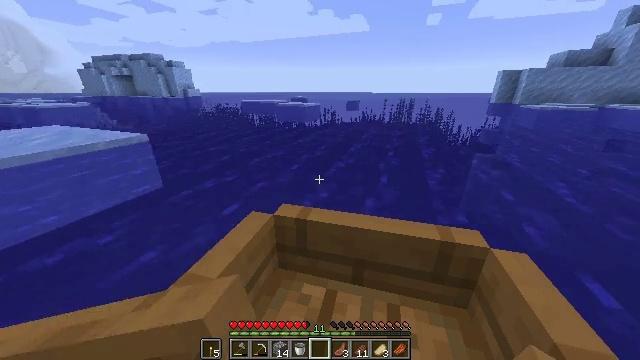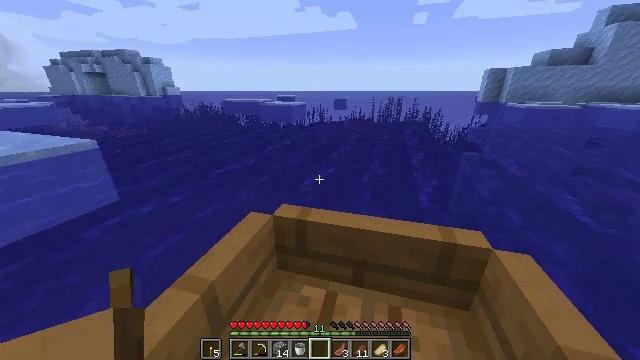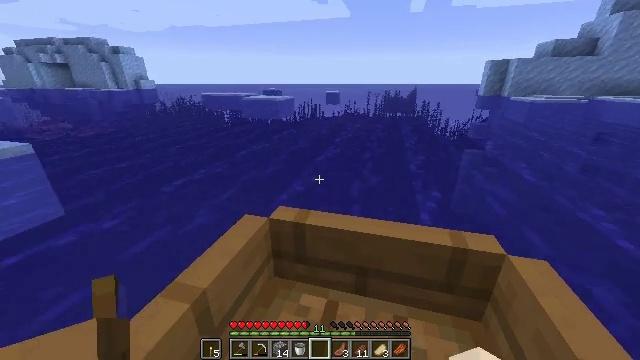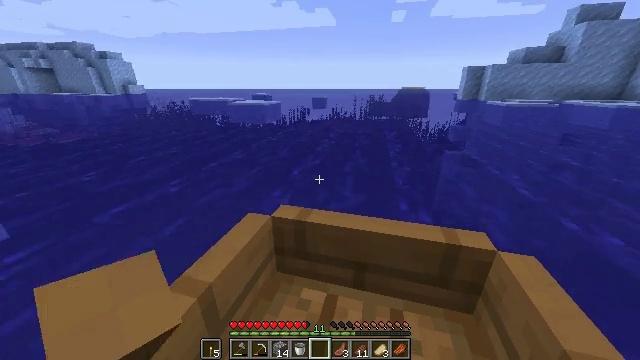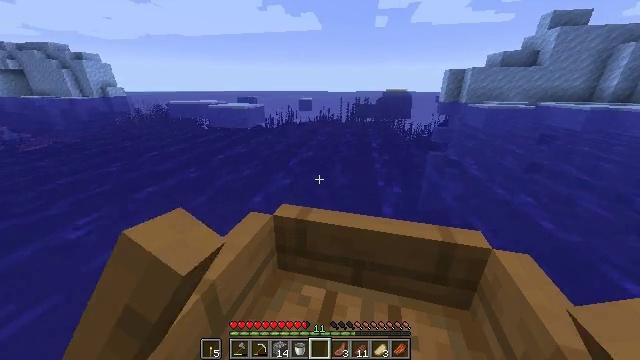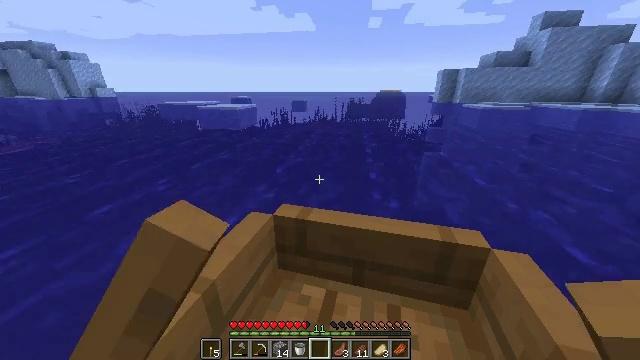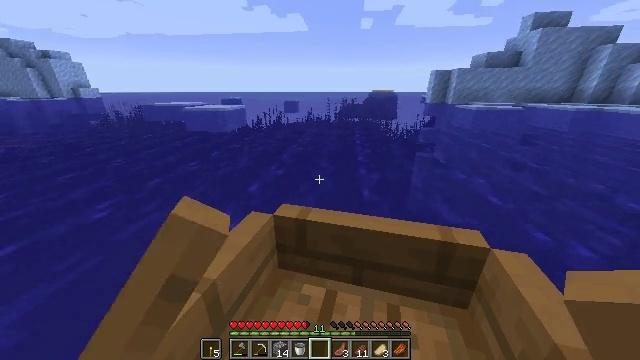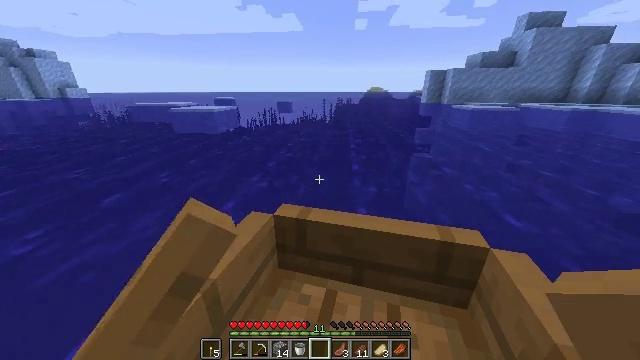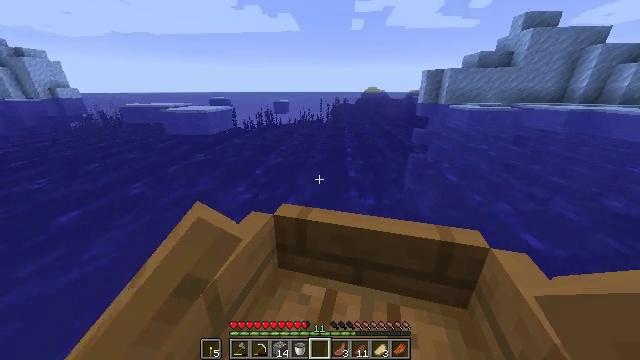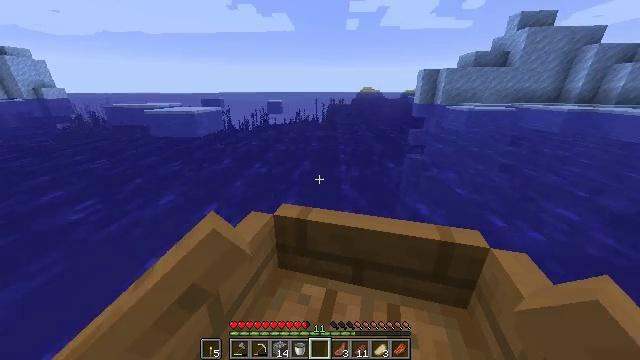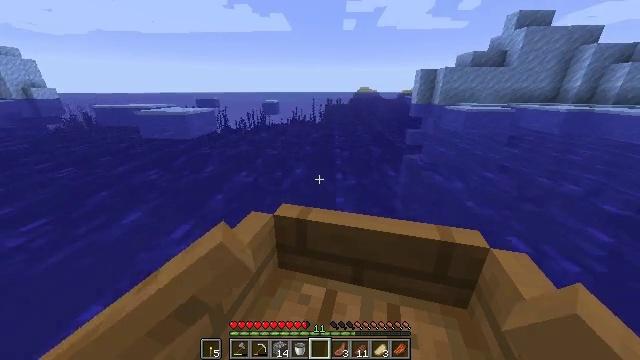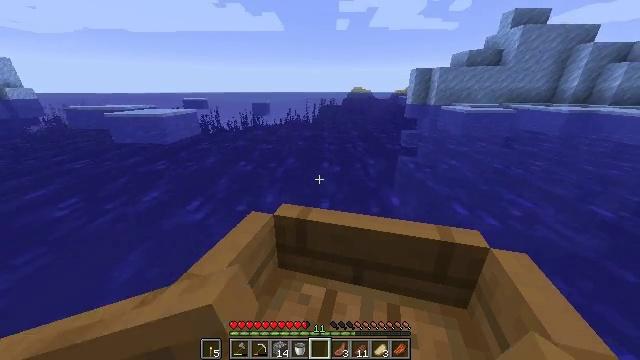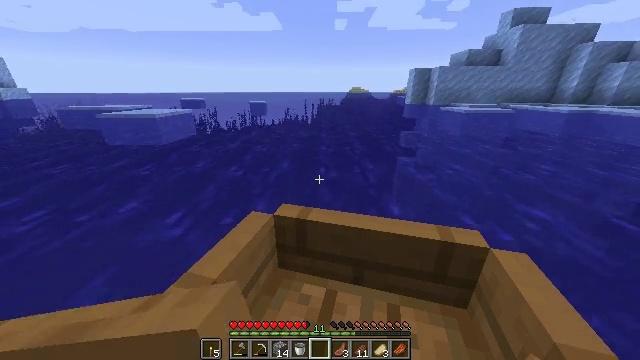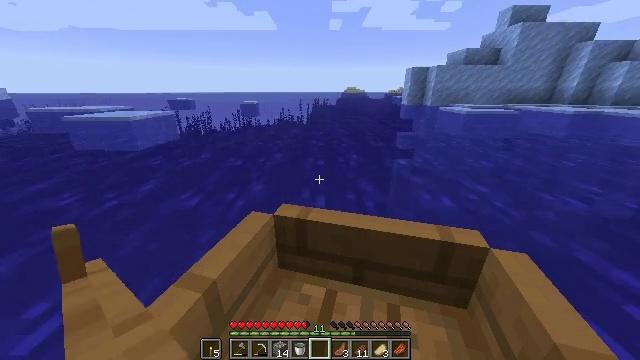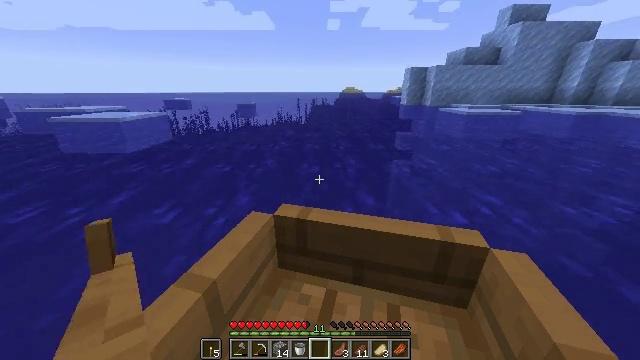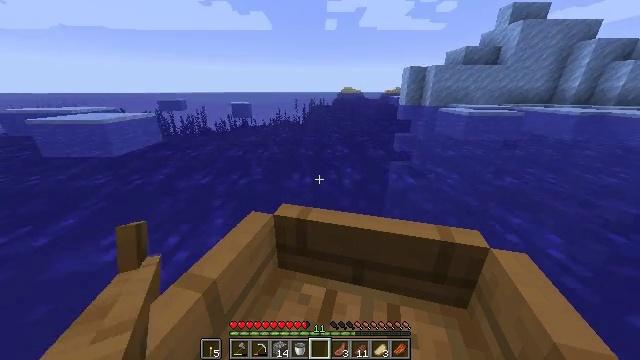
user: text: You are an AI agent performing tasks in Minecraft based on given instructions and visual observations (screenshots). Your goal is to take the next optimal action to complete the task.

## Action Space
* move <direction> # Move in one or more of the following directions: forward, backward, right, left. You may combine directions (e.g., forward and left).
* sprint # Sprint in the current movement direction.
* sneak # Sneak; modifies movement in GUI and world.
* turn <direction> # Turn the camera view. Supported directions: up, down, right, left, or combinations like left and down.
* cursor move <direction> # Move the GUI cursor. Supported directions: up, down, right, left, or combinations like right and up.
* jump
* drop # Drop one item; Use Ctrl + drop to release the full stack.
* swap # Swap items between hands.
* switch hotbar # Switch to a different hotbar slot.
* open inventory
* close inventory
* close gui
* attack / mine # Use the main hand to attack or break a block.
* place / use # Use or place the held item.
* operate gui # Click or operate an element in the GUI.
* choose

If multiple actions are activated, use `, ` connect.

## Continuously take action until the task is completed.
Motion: motion action
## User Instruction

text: Gather a dead bush.
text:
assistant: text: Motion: move forward, sprint
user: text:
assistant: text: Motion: move forward, sprint
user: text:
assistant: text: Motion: move forward, sprint
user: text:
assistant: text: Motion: move forward, sprint
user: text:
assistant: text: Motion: move forward, sprint
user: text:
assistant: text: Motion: move forward, sprint
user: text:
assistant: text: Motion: move forward, sprint
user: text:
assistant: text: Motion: move forward, sprint
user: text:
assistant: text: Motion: move forward, sprint
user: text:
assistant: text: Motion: move forward, sprint
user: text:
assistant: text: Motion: move forward, sprint
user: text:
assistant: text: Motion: move forward, sprint
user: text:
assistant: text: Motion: move forward, sprint
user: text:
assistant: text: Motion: move forward, sprint
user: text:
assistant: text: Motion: move forward, sprint
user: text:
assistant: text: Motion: move forward, sprint
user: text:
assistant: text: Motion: move forward, sprint
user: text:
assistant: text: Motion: move forward, sprint
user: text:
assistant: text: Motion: move forward, sprint
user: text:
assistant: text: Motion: move forward, sprint
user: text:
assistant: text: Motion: move forward, sprint
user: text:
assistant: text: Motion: move forward, sprint
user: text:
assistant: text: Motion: move forward, sprint
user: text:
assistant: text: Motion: move forward, sprint
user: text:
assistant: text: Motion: move forward, sprint
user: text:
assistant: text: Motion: move forward, sprint
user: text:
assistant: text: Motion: move forward, sprint
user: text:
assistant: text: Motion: move forward, sprint
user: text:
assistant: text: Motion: move forward and move left, sprint
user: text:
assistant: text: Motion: move forward and move left, sprint